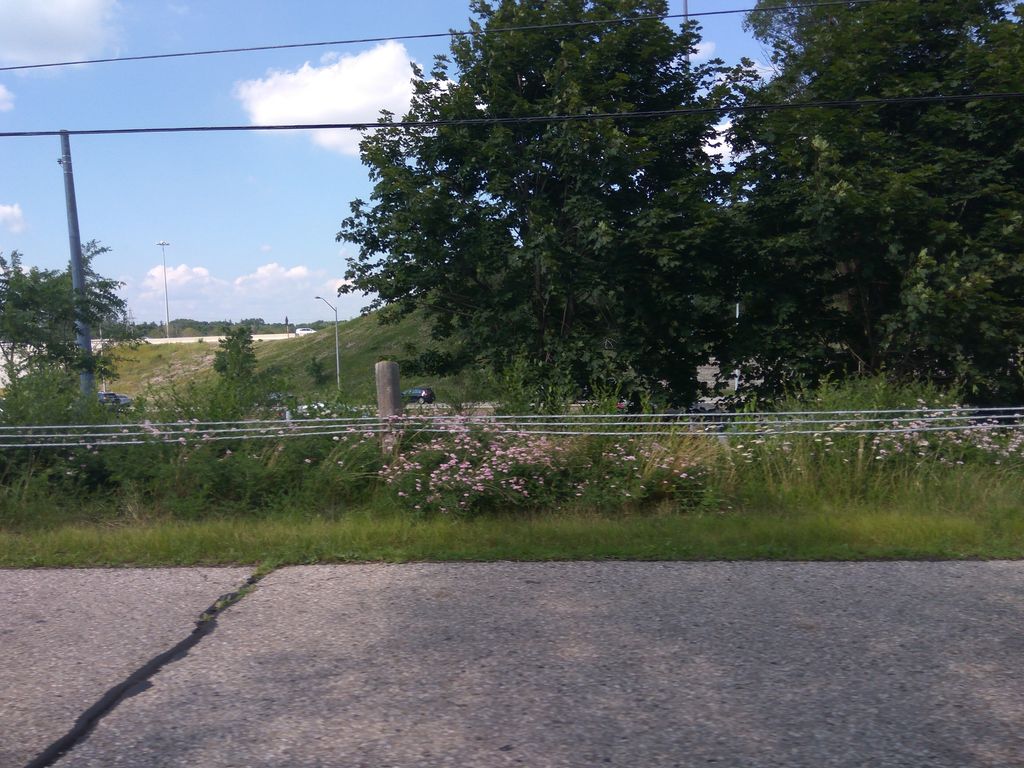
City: kitchener-waterloo